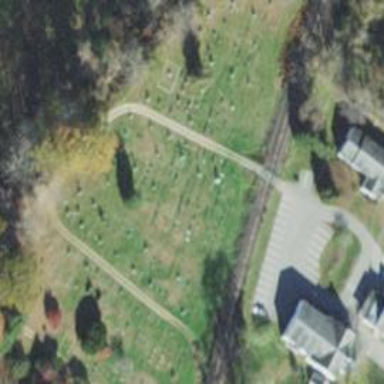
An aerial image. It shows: Cemetery.